Question: I am trying to use the SQLite3 Command Line Shell application to print out all tables in my database.
When I type the command '.tables' nothing gets print out? I am unsure I am even connecting/opening the database because the application doesn't print out any status such as 'opened db' or anything.
One thing I know for sure is that my database file exists and contains tables and rows. I know this because my C# application is updating and querying the db just fine.
Below is my commands. How can I print out all my databases tables? Am I doing something wrong?

<URL>
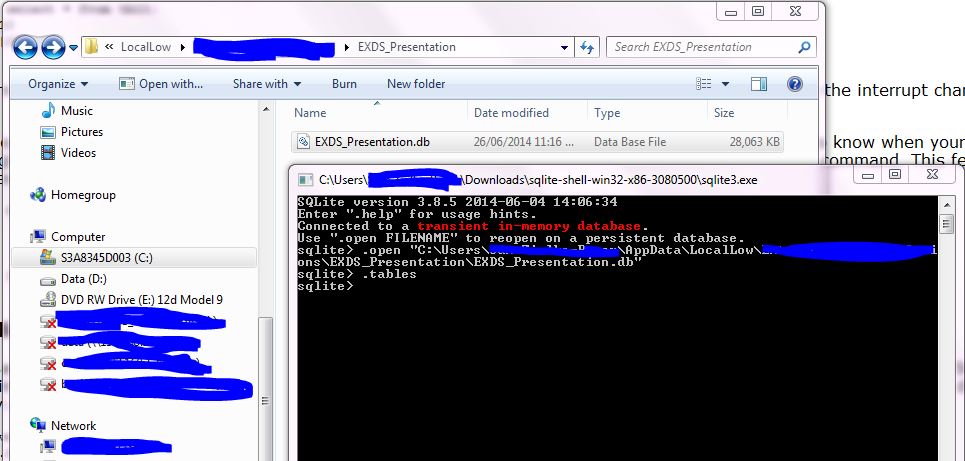
Answer: Your '.open' probably created another database somewhere else.
Use a command prompt, and run it like this instead:
'''
sqlite3.exe "Full_filename_of_your_db_file"
'''
This works for me.
--
Edit: Alternatively, '.open' with single quote can also do the job
'''
.open 'Full_filename'
'''